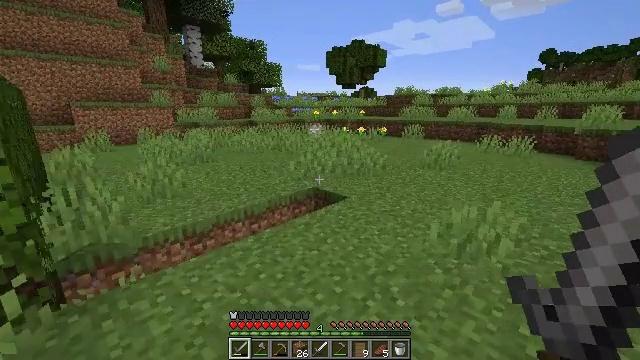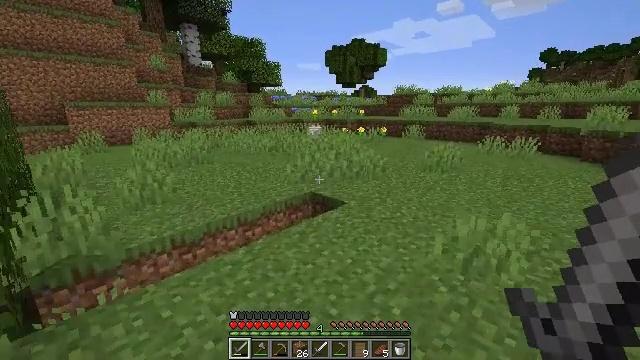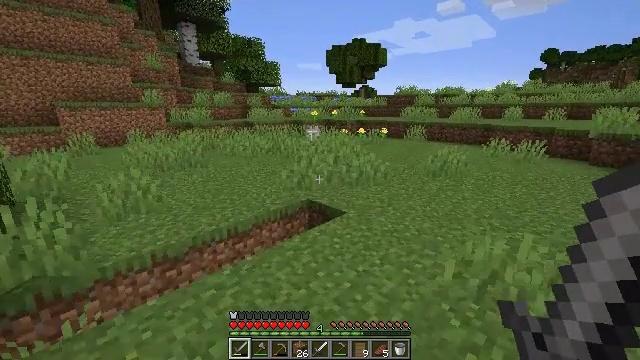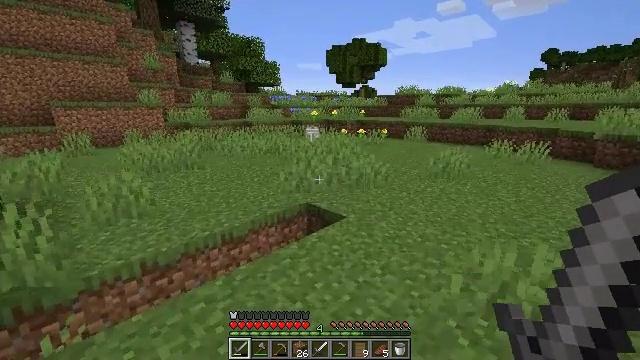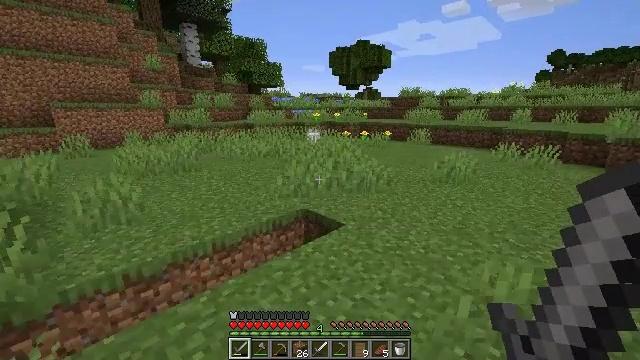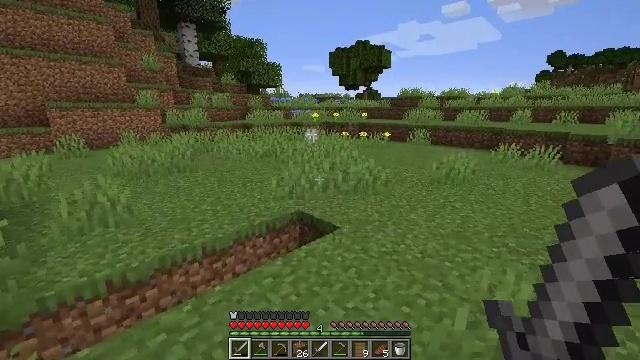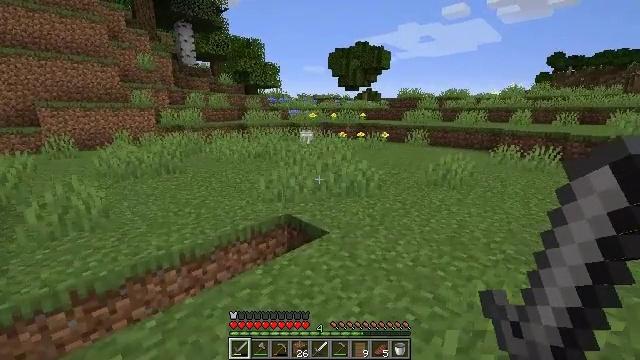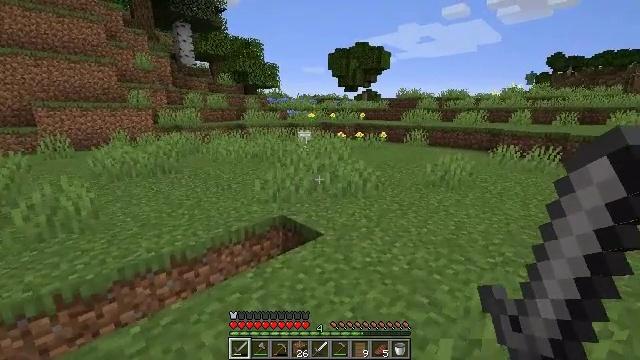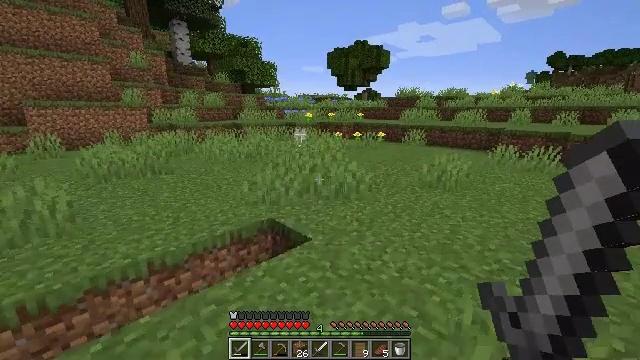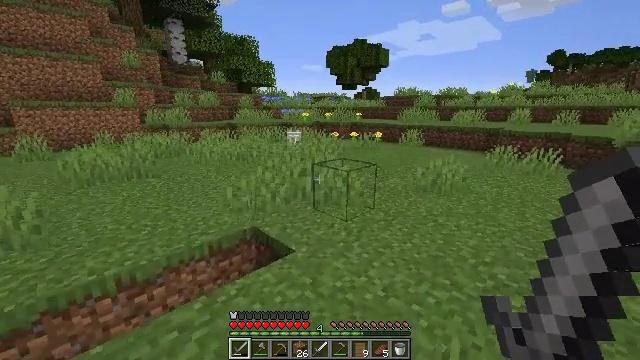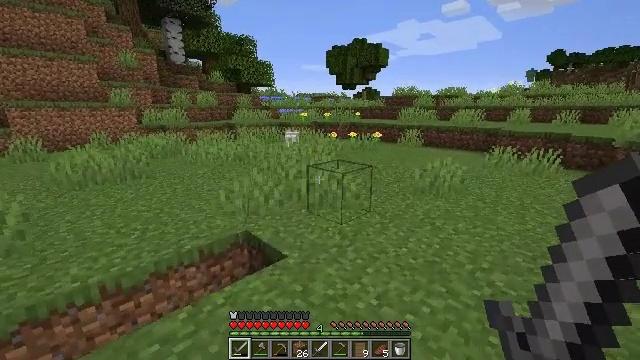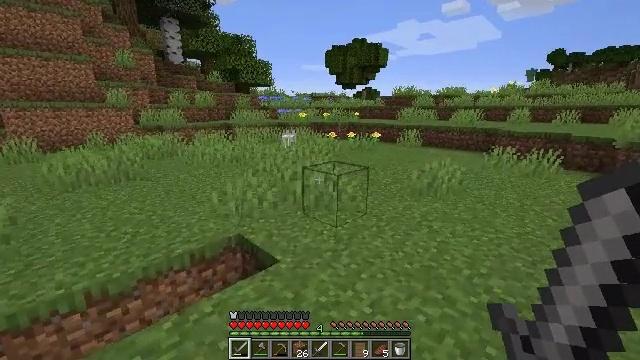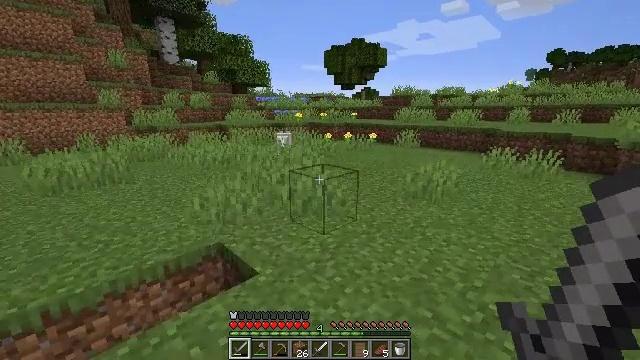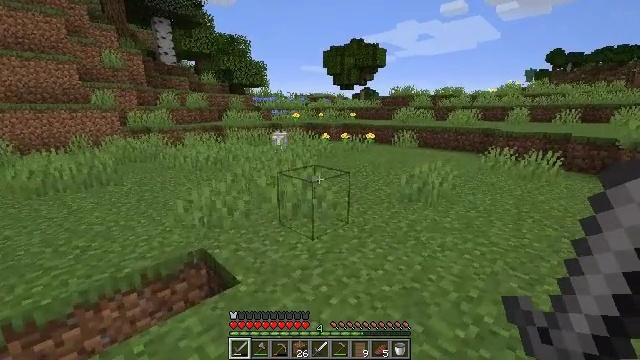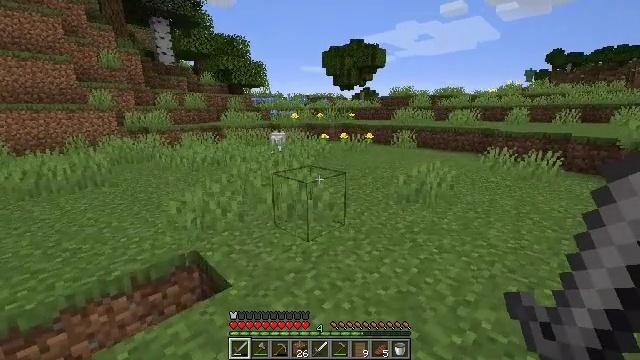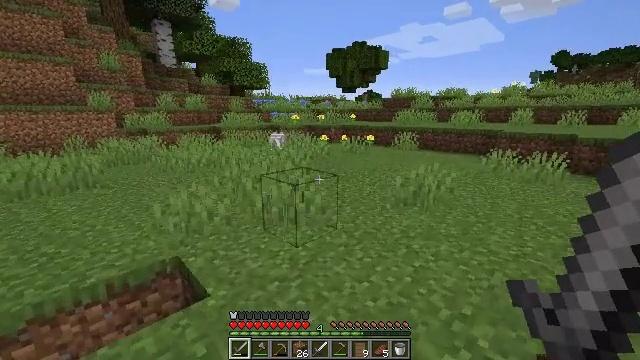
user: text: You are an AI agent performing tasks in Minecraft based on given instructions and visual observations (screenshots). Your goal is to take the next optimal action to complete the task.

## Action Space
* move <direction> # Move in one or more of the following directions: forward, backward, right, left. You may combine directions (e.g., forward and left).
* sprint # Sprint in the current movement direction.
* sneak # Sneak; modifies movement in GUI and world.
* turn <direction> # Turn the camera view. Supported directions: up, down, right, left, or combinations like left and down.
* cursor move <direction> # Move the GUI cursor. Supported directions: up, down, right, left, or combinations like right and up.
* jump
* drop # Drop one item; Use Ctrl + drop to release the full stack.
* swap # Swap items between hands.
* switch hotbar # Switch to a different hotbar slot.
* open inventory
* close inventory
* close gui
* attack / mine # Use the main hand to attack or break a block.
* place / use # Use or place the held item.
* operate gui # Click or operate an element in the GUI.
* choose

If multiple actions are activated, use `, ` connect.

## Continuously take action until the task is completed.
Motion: motion action
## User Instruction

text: Gather the rose bush by attacking it.
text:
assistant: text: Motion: move forward
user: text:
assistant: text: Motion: move forward
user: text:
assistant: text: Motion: move forward
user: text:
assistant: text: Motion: move forward and move right
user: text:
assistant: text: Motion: move forward and move right
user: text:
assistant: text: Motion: move forward and move right
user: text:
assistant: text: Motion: move forward and move right
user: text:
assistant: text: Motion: move forward and move right
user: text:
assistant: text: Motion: move forward and move right
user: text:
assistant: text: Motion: move forward and move right
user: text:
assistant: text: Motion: move forward and move right
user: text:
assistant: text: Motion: move forward and move right
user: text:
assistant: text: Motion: move forward and move right
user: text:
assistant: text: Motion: move forward and move right
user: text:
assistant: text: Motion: move forward and move right
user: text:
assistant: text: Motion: move forward, turn left
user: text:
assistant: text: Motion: move forward
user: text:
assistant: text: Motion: move forward, turn left
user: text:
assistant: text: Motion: move forward, turn up
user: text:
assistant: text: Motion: move forward
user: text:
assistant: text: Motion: move forward
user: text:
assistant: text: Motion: move forward
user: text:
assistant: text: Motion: move forward
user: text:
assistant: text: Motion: move forward
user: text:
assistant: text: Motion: move forward
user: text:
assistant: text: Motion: move forward
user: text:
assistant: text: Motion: move forward
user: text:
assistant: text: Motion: move forward
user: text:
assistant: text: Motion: move forward
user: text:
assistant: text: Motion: move forward